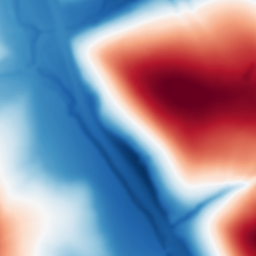
Category: multiscale
Decomposition family: dog_multiscale
Decomposition parameters: sigma_ratio: 2
n_scales: 6
base_sigma: 2
Upsampling method: quintic
Upsampling parameters: scale: 4
Upsampling scale: 4